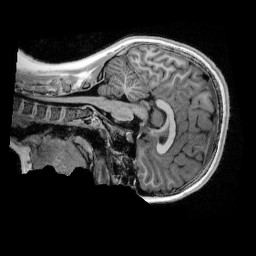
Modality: UNIT1_denoised
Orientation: sagittal
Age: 12
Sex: female
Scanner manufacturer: siemens
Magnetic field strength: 3 T
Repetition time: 4 s
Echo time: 0.00303 s